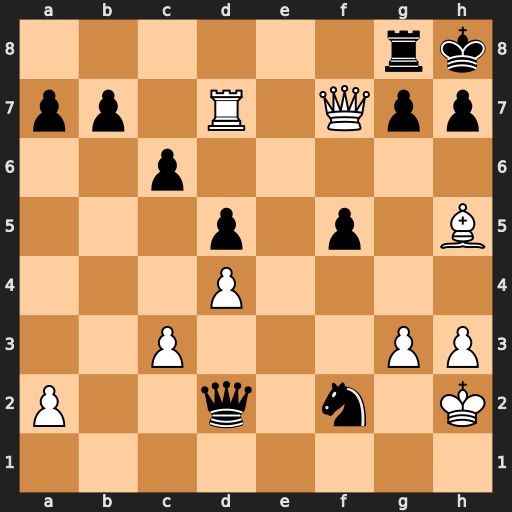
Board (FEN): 6rk/pp1R1Qpp/2p5/3p1p1B/3P4/2P3PP/P2q1n1K/8
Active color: w
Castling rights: -
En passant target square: -
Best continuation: Qxg8+ Kxg8 Rd8#